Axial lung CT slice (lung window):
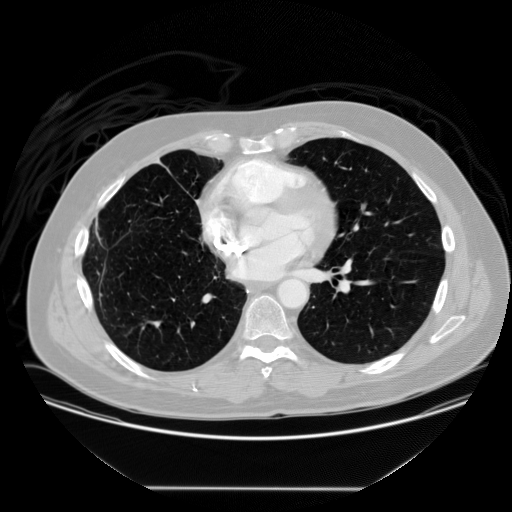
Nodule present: no